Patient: sex F, age 72
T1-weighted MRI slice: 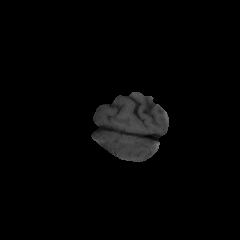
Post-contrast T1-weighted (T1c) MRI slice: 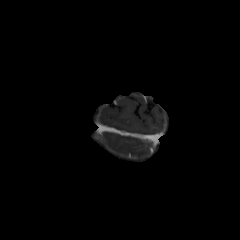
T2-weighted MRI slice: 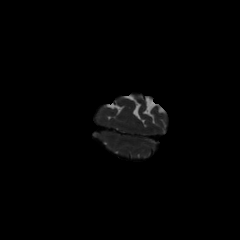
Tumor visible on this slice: no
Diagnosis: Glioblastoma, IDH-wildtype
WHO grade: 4